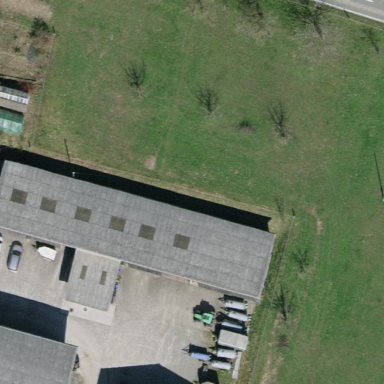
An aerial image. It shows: Farm auxiliary building.